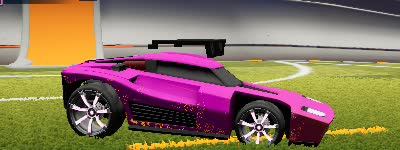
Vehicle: breakout